Question: I'm working on Swift and I've some problems on multidimensional arrays. In playground, I test this code:
'''
//some class
class Something {
var name:String = ""
}
//i create an array (will store arrays)
var array = [NSArray]()
//create some Something objects
var oneSomething:Something = Something()
var twoSomething:Something = Something()
//fill Something names for sample
oneSomething.name = "N1"
twoSomething.name = "N2"
//create an array of Something's
var array2 = [Something]()
//append the two objets to array2
array2.append(oneSomething)
array2.append(twoSomething)
//append array2 to array N times just for testing
array.append(array2)
array.append(array2)
//on playground I test what I'm storing:
array[0]
array[0][0]
array[0][0].name
'''
And this is the result I'm getting on the last 3 lines:

So, in the first line I access first level of arrays correctly, in the second line I access second line correctly two... but... in the third line I get 'nil' instead name of the Something object. What I'm doing wrong, how can I store and get multidimensional arrays in this example.
Thanks.
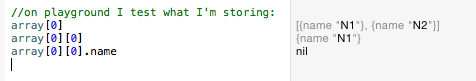
Answer: Because you declared:
'''
var array = [NSArray]()
'''
instead of:
'''
var array = [[Something]]()
'''
'NSArray' comes from Objective-C and it is not clear for Swift what is inside, so compiler doesn't know what type of objects that array contains.
However if you want to leave 'var array = [NSArray]()' you must cast it:
'''
(array[0][0] as Something).name
'''
to tell the compiler that this is 'Something' type. Then compiler knows about properties of that object. Otherwise this is 'AnyObject' and its properties are unknown.